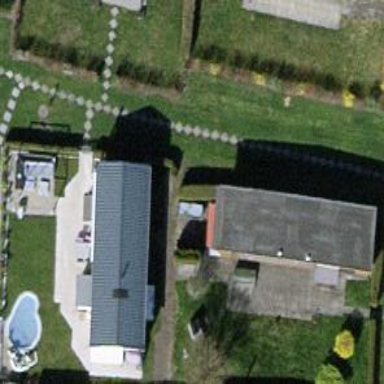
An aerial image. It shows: Paved footway.